Question: I'm having amazing difficulties with a high-precision pixel-oriented image program in WPF and starting to suspect that the 'Cursors.Cross' cursor hotspot is not at its centre, as you would expect.
I'm debugging using <URL>.

Is this the same cursor as you get in Winforms? If so, I can look at that cursor's hotspot - the <URL> class in System.Windows.Input doesn't have the HotSpot property.
UPDATE
In case anyone is looking for a workaround, in my case I already have a delegate being invoked to filter the points so I can implement snap-to-grid behaviour. It was trivial to offset the point by 1 to compensate. This was a lot easier than creating a custom cursor and has the advantage that I'm still using the stock cursor if its appearance should change.
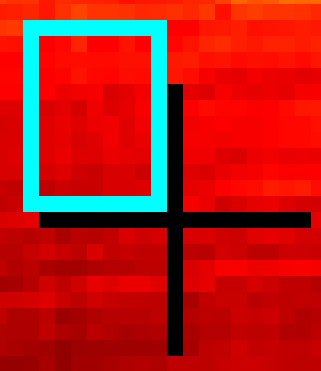
Answer: I have an empirical answer that yes, the hotspot is offset.
I modified the program to be able to trigger graphics modes by pressing keys, so you don't need to move the mouse.
Using the same Magnifier view as the snapshot above, just pressing a key to change the mode toggles the cursor between arrow and cross.
When I switch it draws the cursor so the black lines centre on the top-left point of the normal arrow cursor.
The arrow cursor hotspot is at the pixel it points to (not a black pixel) so yes, the cross cursor hotspot is NOT at the centre of the crosshairs!
sigh